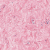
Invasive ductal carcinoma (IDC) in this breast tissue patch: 0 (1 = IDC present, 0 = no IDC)